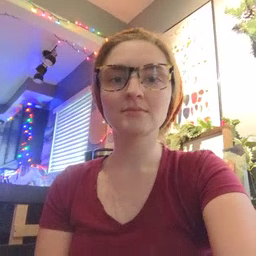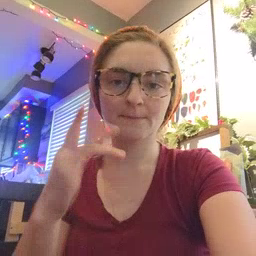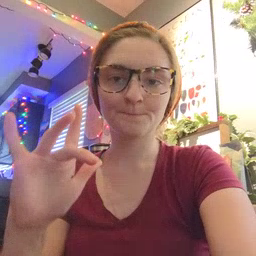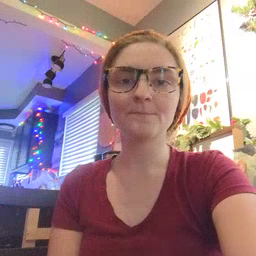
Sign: empty